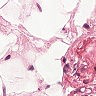
Metastatic tissue present: no